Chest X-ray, AP view. Patient: 47 years old, sex M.
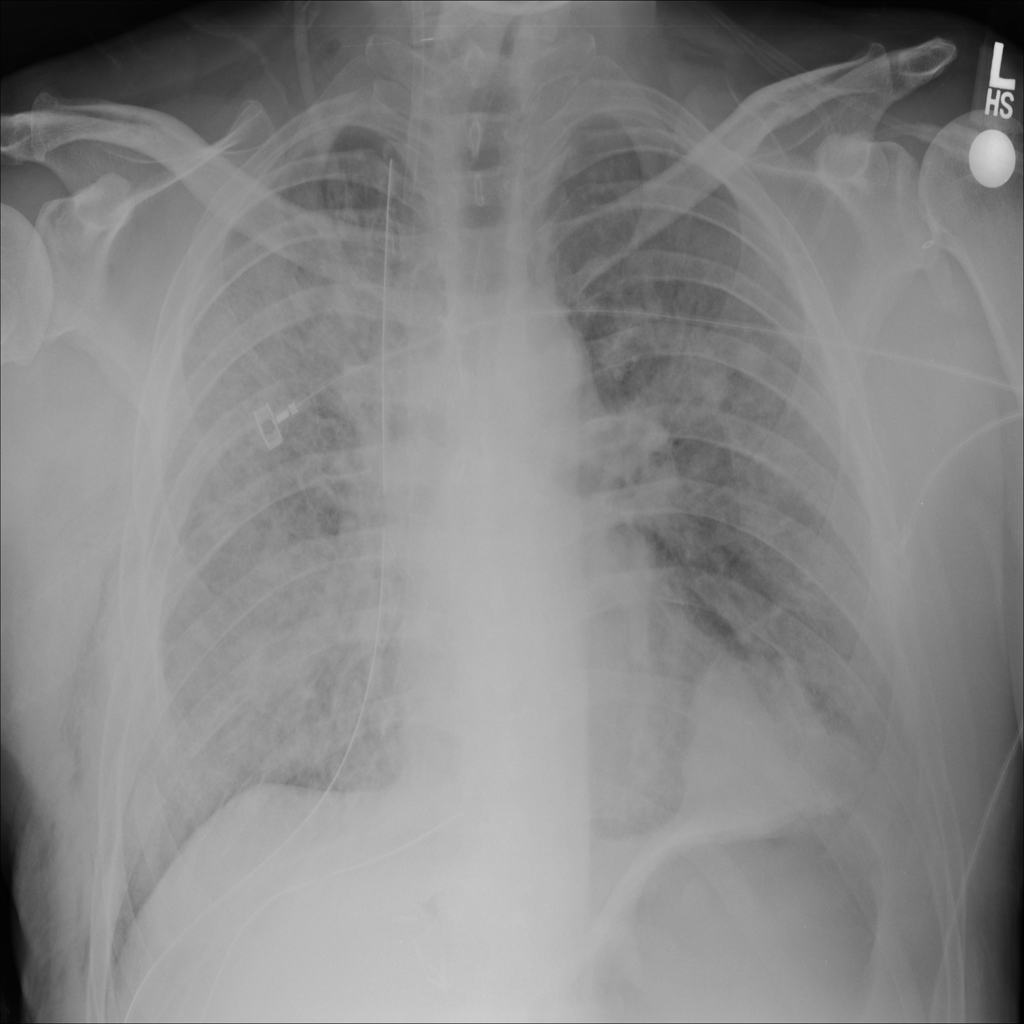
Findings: Emphysema, Infiltration, Mass